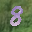
Label: 8